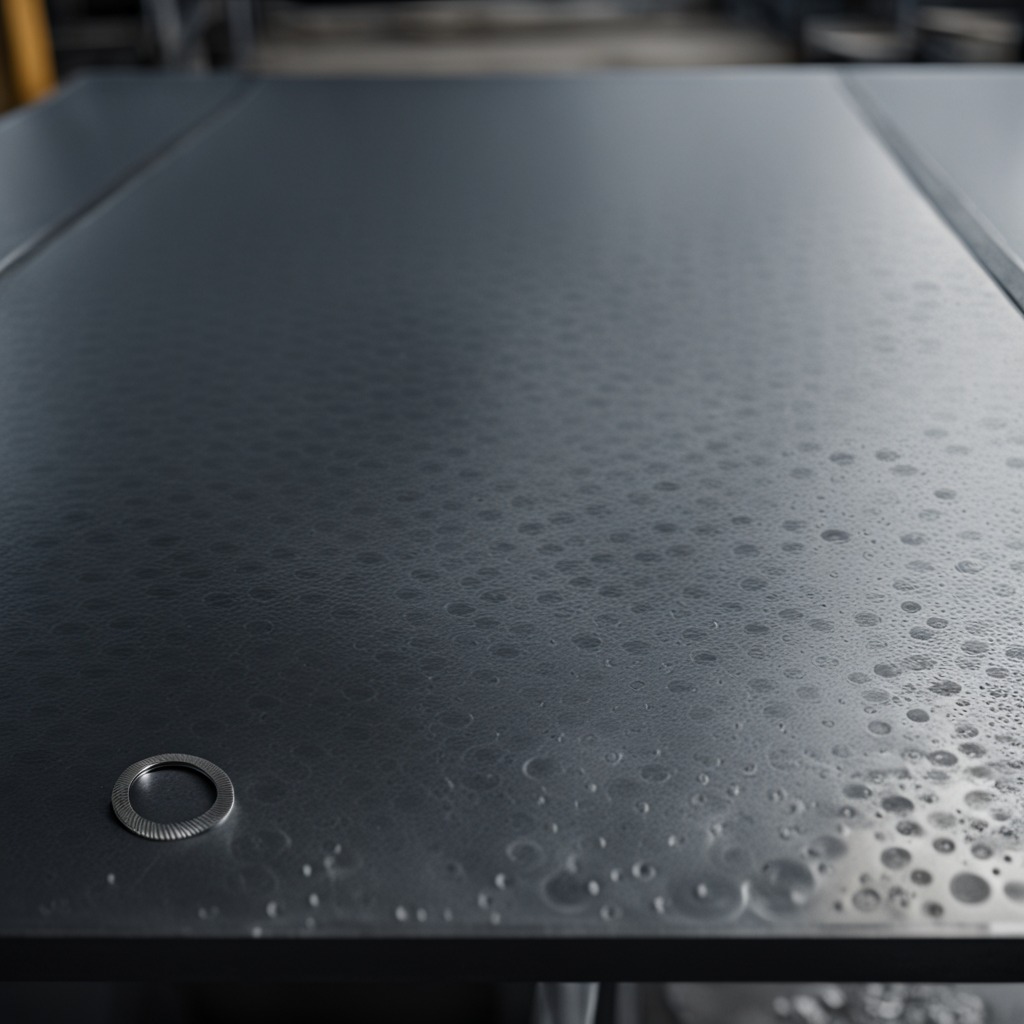
A flat metal washer is lying on a cold steel table in a mining workshop.